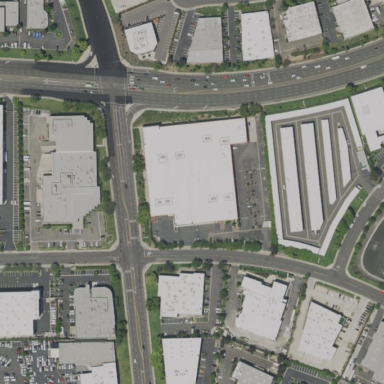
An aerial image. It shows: Commercial building.